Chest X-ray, PA view. Patient: 43 years old, sex M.
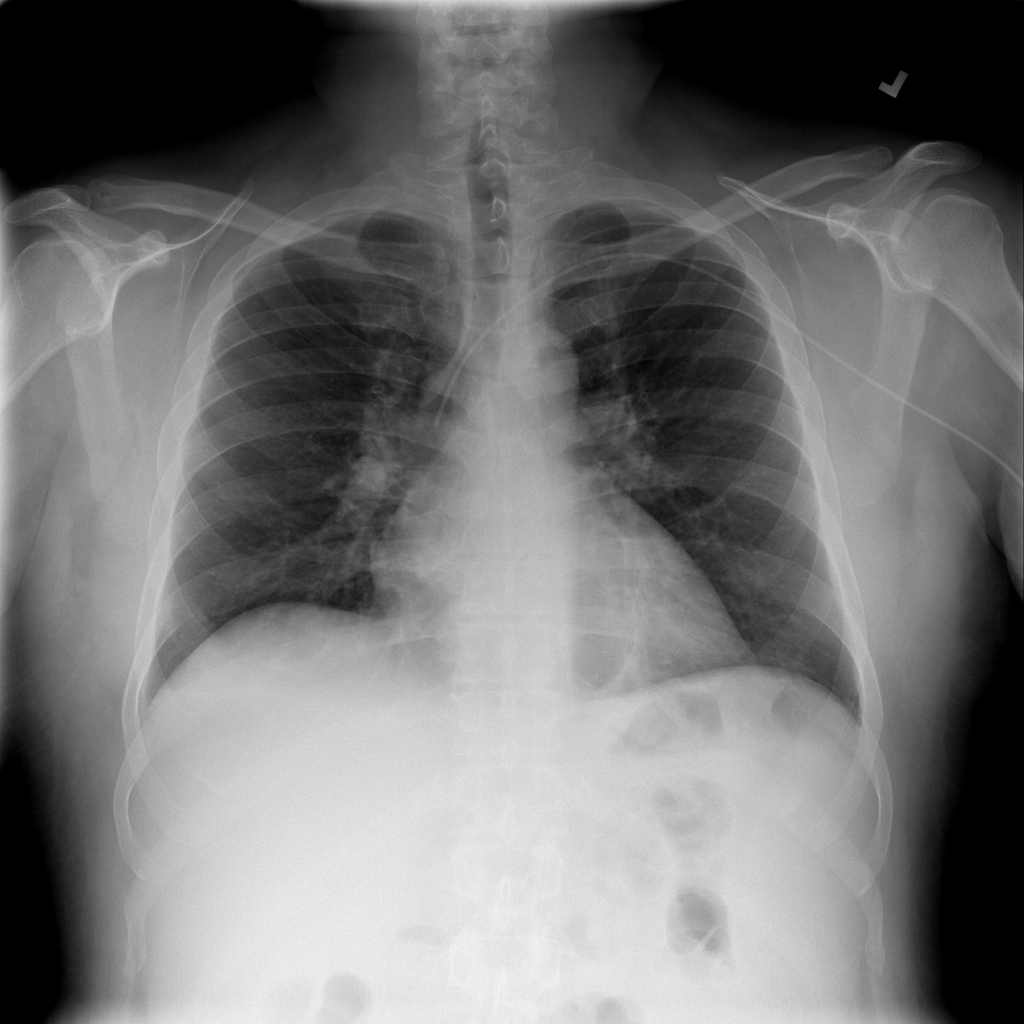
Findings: Effusion